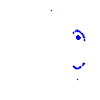
Particle: kaon